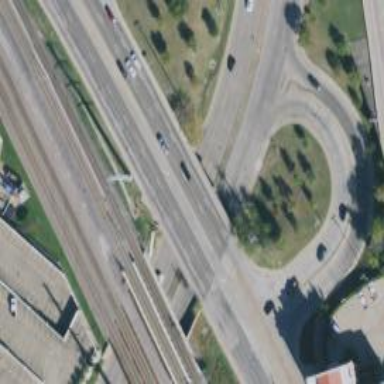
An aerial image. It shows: Primary highway with separate asphalt sidewalks.